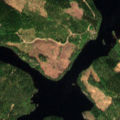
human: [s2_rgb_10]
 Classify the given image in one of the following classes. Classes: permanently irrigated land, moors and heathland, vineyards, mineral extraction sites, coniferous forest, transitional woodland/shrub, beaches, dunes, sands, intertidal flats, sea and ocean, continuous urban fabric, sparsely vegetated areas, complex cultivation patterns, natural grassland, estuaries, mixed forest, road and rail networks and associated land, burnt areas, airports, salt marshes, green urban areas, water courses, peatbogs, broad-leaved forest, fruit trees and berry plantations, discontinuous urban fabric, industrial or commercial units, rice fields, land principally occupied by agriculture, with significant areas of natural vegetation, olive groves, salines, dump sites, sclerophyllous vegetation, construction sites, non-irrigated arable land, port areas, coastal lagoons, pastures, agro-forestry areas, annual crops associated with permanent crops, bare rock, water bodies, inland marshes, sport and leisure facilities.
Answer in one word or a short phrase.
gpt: coniferous forest, mixed forest, transitional woodland/shrub, water bodies